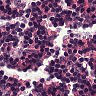
Metastatic tissue present: no